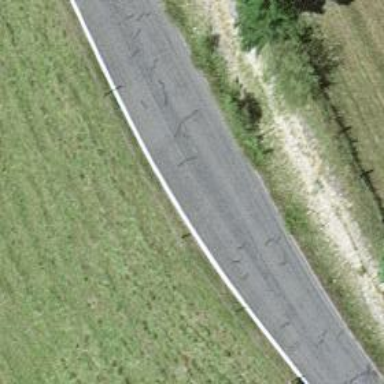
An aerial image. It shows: Passing place on the road.